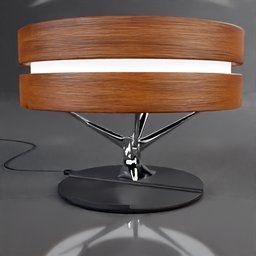
Label: lighting